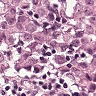
Metastatic tissue present: yes